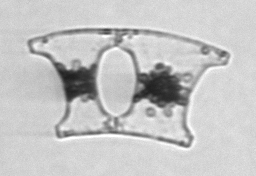
Label: Eucampia